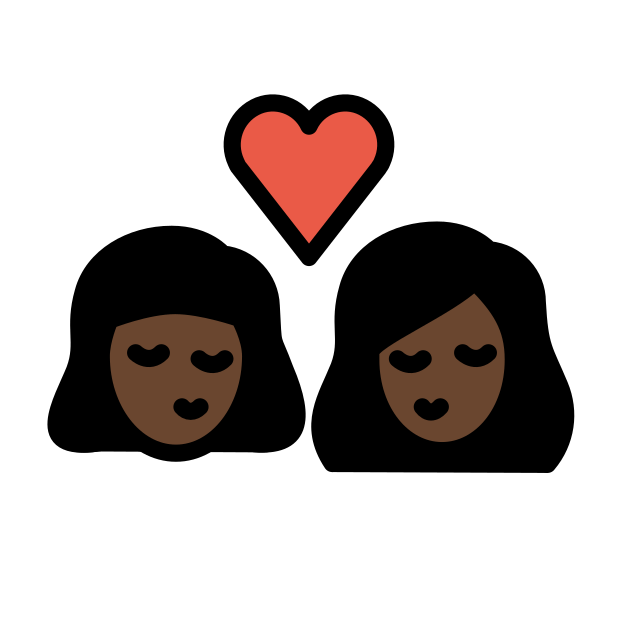
kiss: woman, woman, dark skin tone